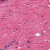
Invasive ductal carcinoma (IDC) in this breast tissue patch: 0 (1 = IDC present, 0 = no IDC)